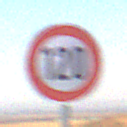
Verkehrszeichen: Geschwindigkeit120
Umgebung: Outdoor, Nature
Tageszeit: MorningAfternoon
Wetter: Clear
Licht: Natural
Jahreszeit: NotSpecified
Kontrast: HighContrast